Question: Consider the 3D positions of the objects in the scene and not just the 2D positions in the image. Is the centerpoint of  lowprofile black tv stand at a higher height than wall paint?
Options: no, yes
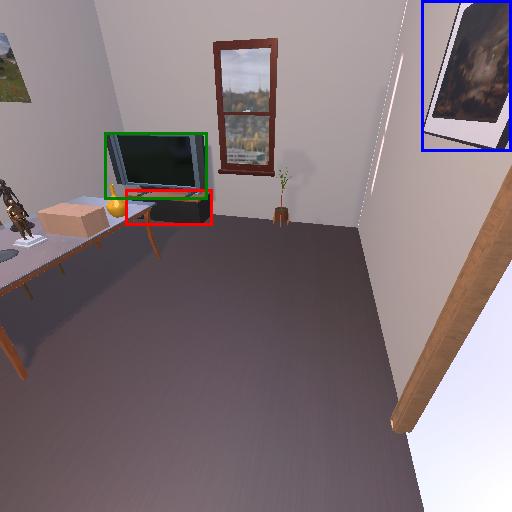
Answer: no